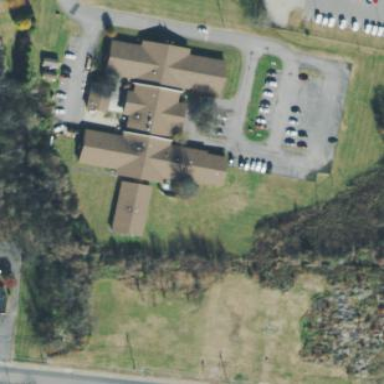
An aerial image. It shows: Nursing home building.